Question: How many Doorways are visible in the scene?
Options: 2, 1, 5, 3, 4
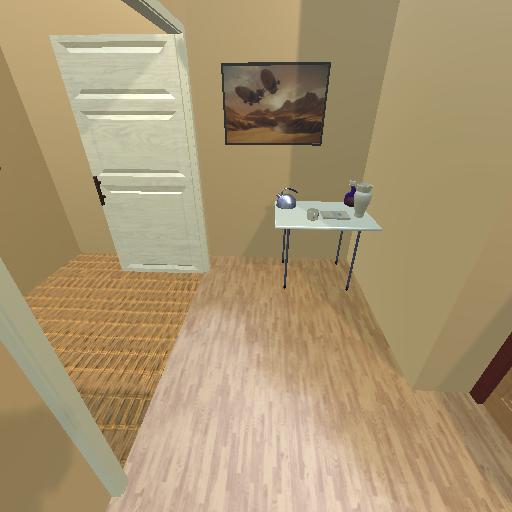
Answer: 2